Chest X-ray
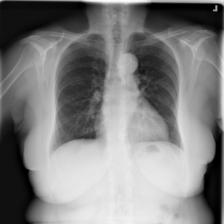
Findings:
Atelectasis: negative
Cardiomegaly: negative
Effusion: negative
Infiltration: negative
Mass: negative
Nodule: negative
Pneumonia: negative
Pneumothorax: negative
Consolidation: negative
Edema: negative
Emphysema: negative
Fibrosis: negative
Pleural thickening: negative
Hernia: negative